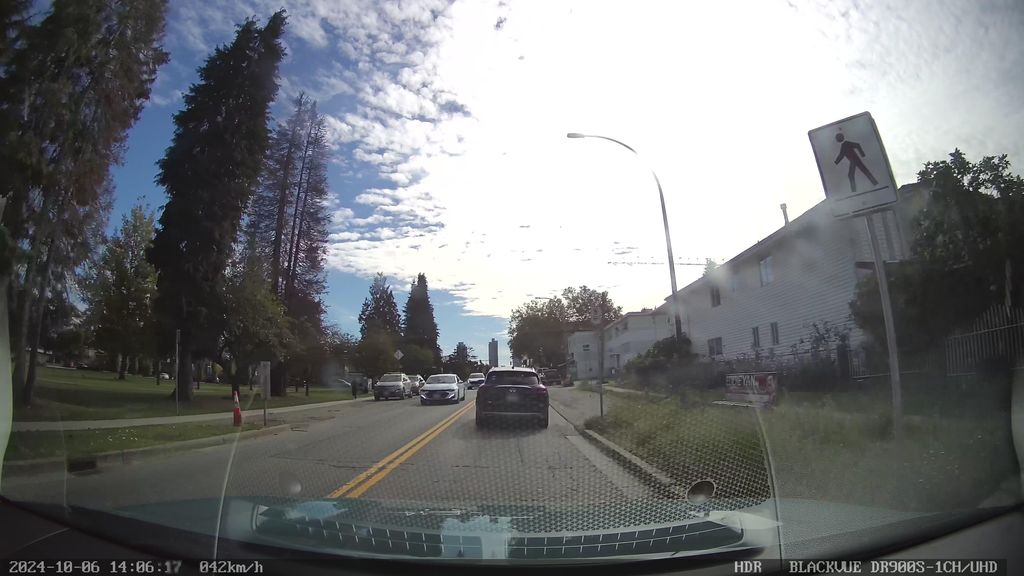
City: vancouver